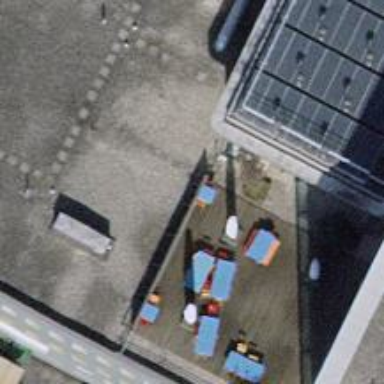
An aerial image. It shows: Restaurant.